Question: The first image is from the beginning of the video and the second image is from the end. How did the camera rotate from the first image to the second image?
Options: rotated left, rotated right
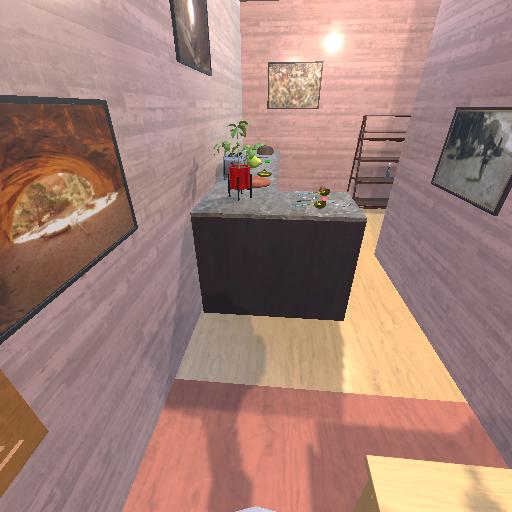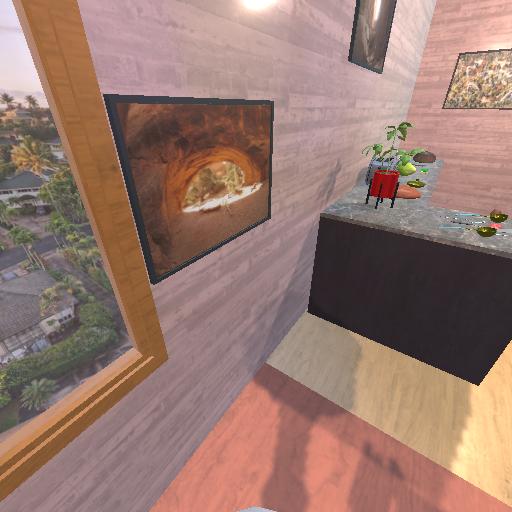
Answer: rotated left